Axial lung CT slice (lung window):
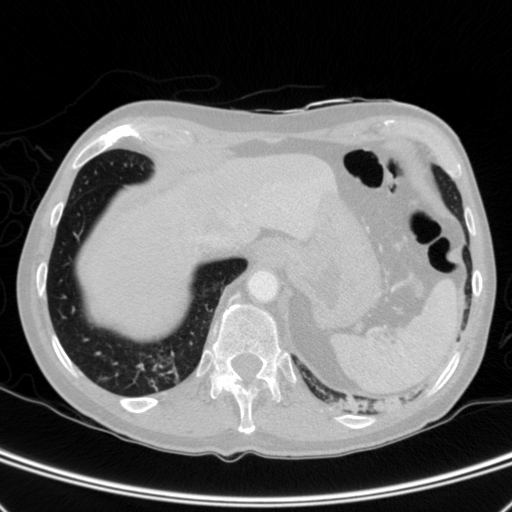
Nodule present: no